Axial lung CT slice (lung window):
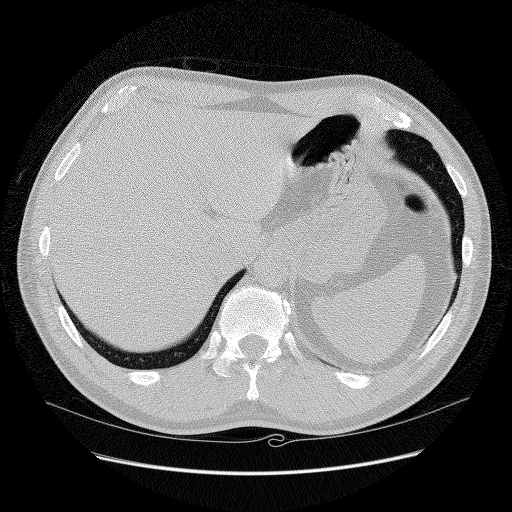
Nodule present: no